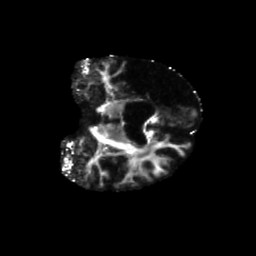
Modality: FA
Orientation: coronal
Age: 68
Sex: male
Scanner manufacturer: siemens
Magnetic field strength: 3 T
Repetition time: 5.47 s
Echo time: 0.0854 s